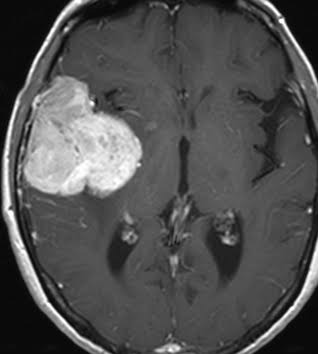
Label: meningioma